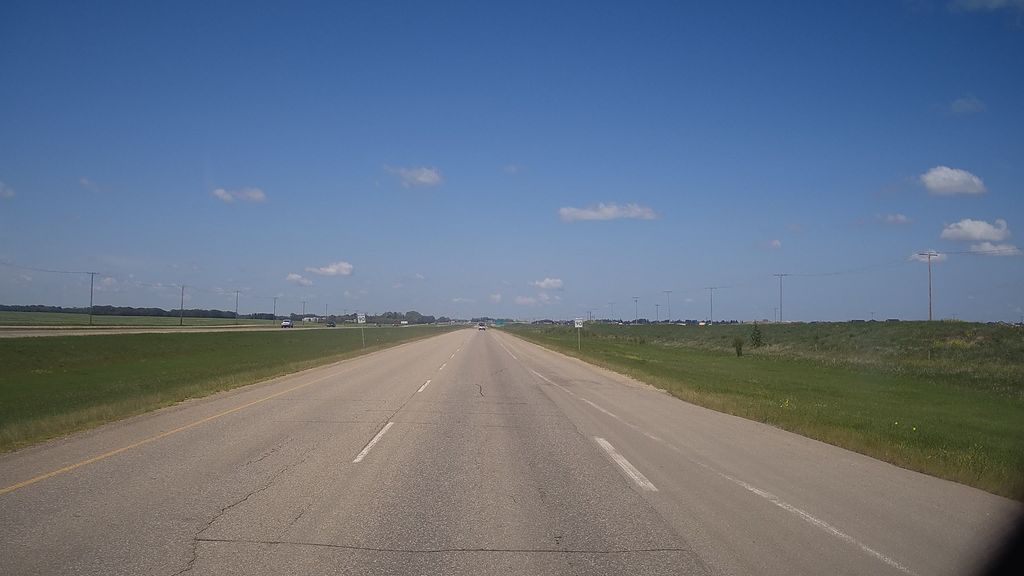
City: saskatoon